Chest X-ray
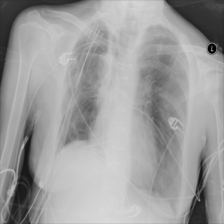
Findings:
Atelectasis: negative
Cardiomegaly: negative
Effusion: negative
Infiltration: negative
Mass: negative
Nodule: negative
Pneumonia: negative
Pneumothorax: positive
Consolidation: negative
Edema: negative
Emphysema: negative
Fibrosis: negative
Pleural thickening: negative
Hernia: negative